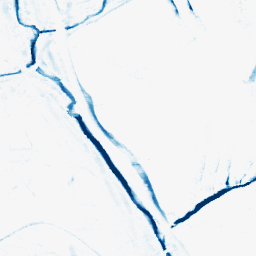
Category: morphological
Decomposition family: morphological_rect
Decomposition parameters: operation: closing
width: 10
height: 5
Upsampling method: sinc_blackman
Upsampling parameters: scale: 2
kernel_size: 16
Upsampling scale: 2